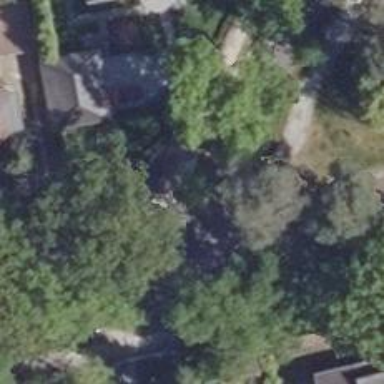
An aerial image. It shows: Single tag "natural: tree."